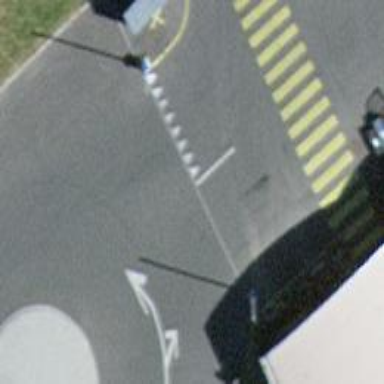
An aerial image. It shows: Road with "give way" sign.